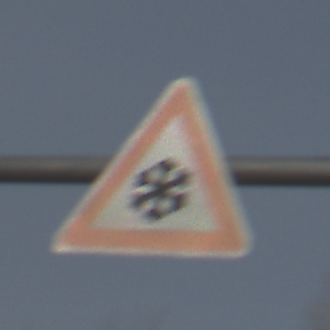
Verkehrszeichen: SchneeOderEisglaette
Umgebung: Outdoor, Nature
Tageszeit: MorningAfternoon
Wetter: PartlyCloudy
Licht: Natural
Jahreszeit: NotSpecified
Kontrast: HighContrast